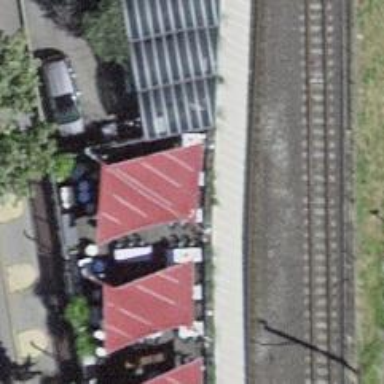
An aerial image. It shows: Railway buffer stop.